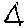
Label: triangle